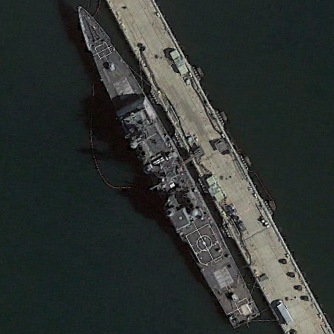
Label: cruiser